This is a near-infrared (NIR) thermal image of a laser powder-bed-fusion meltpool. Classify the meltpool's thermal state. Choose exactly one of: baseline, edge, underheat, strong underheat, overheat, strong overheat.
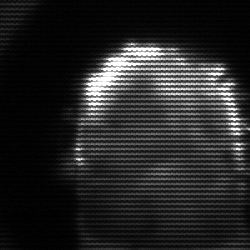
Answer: baseline